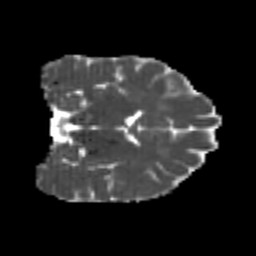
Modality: MD
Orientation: coronal
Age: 20
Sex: female
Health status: healthy
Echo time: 0.074 s